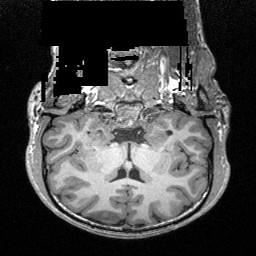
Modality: T1w
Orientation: sagittal